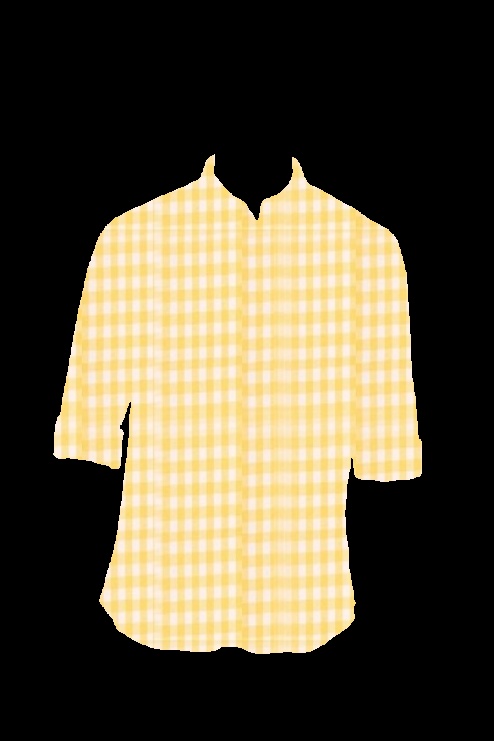
yellow gingham tee